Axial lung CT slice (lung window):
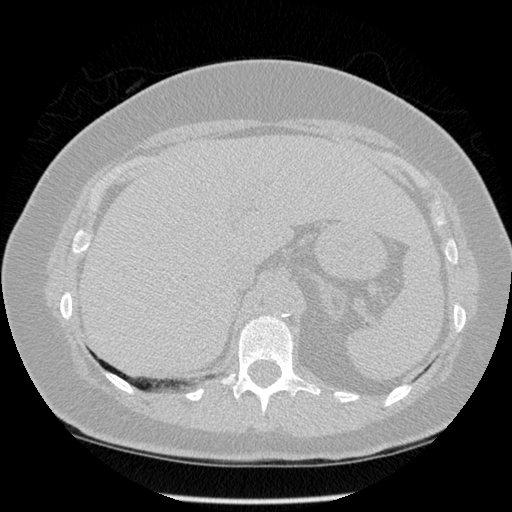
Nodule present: no